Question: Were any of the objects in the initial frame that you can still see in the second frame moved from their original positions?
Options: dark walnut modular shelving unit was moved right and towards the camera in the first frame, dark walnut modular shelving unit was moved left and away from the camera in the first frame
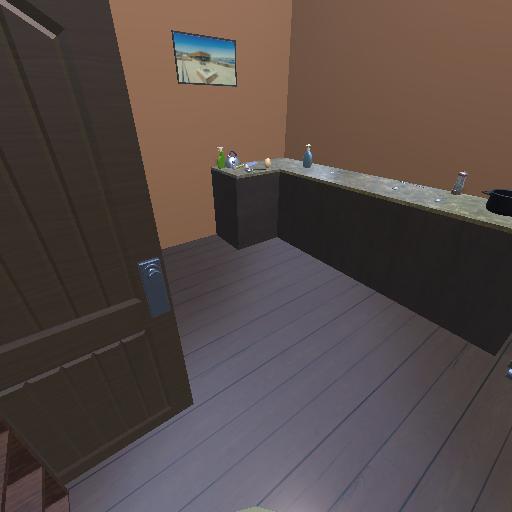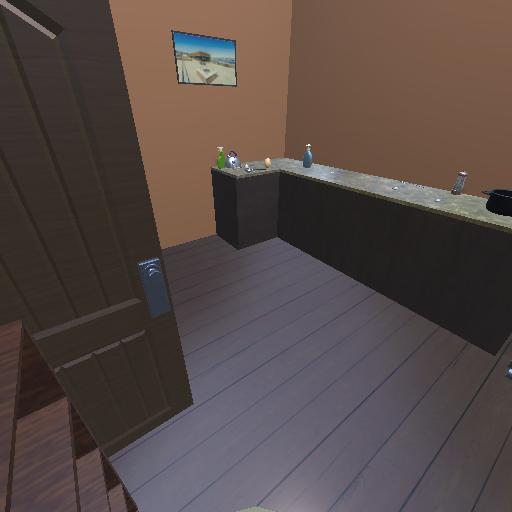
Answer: dark walnut modular shelving unit was moved right and towards the camera in the first frame